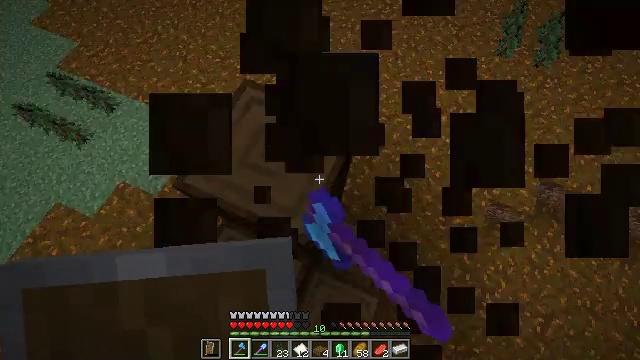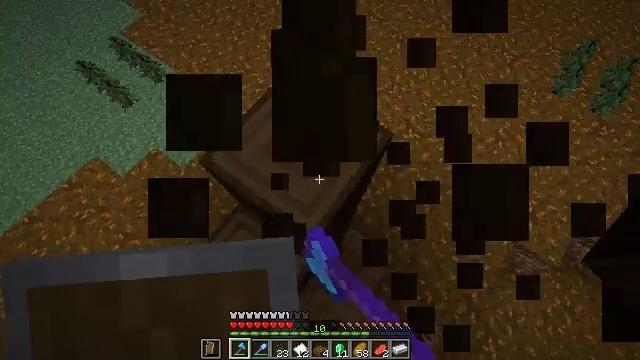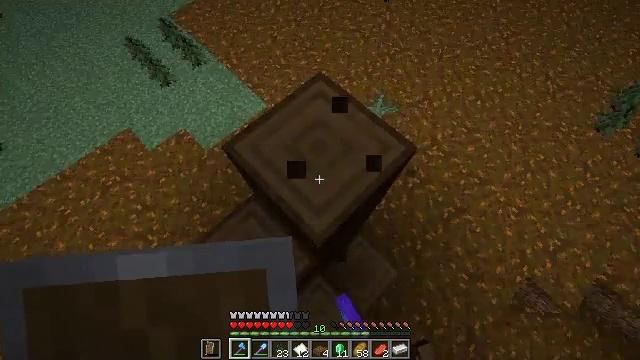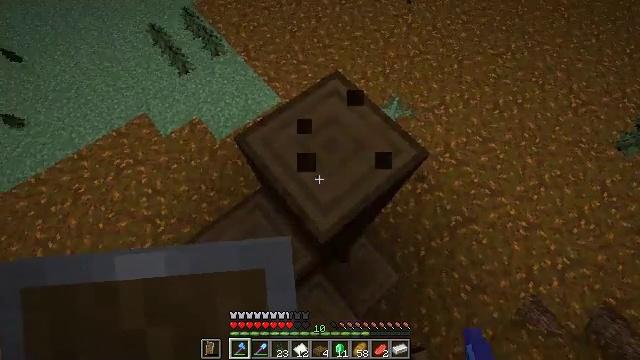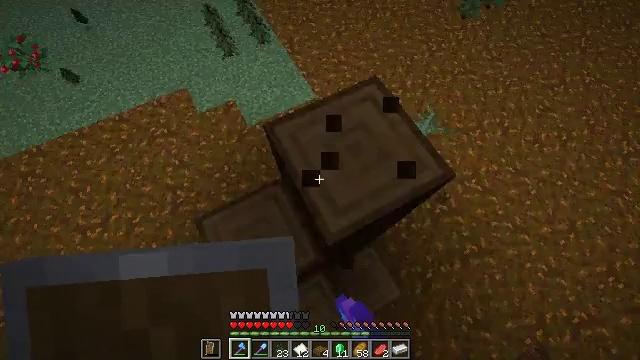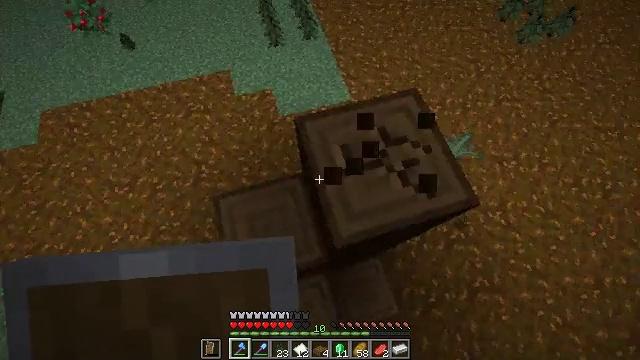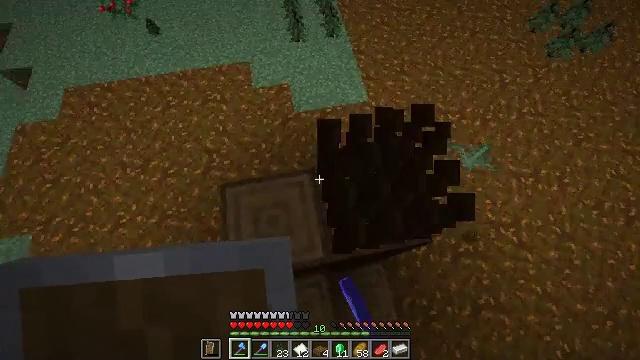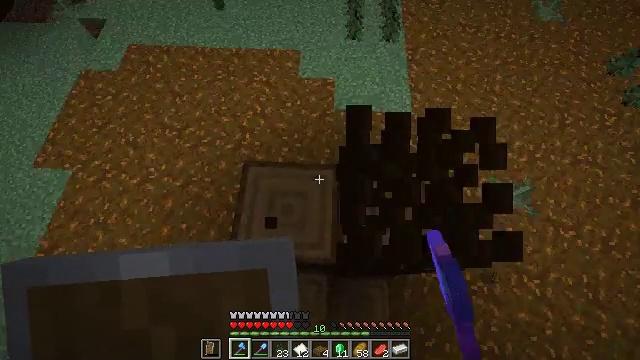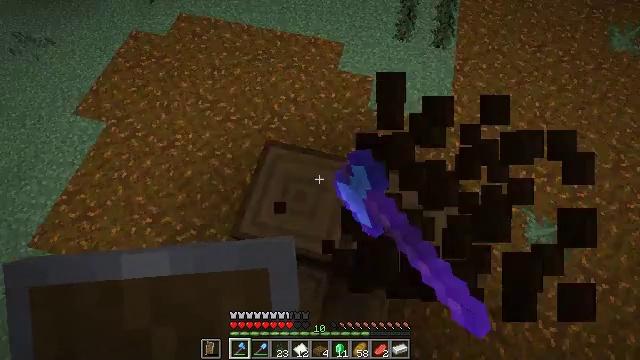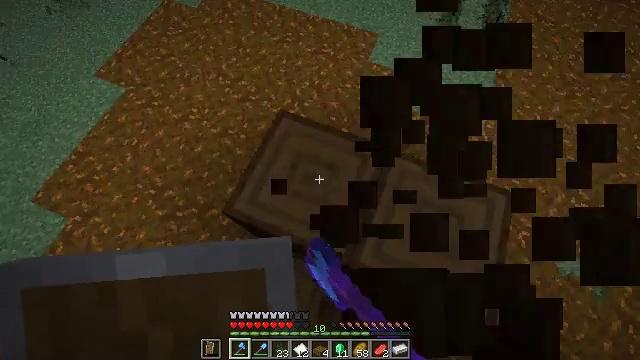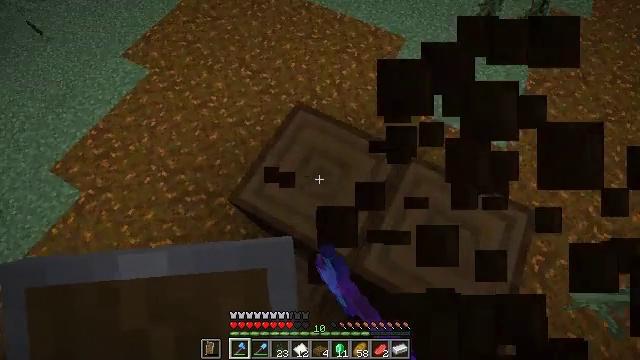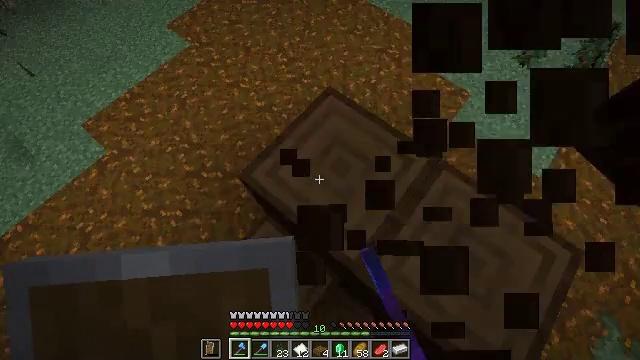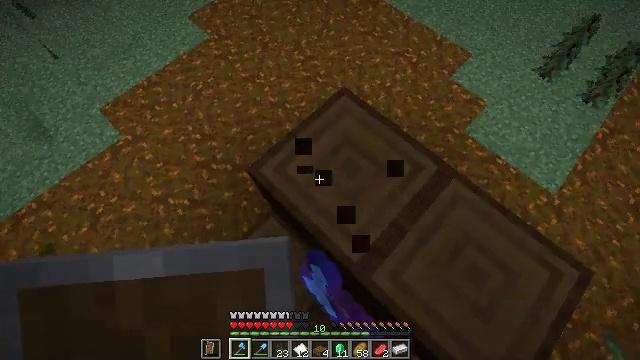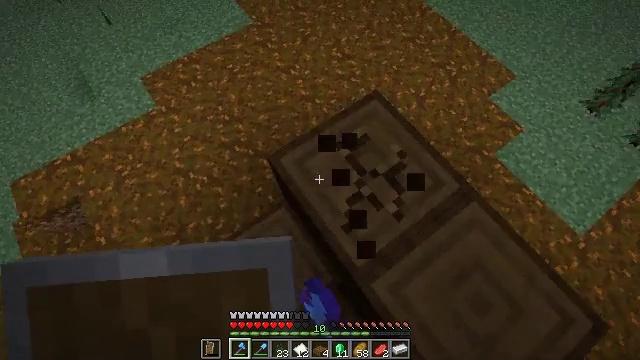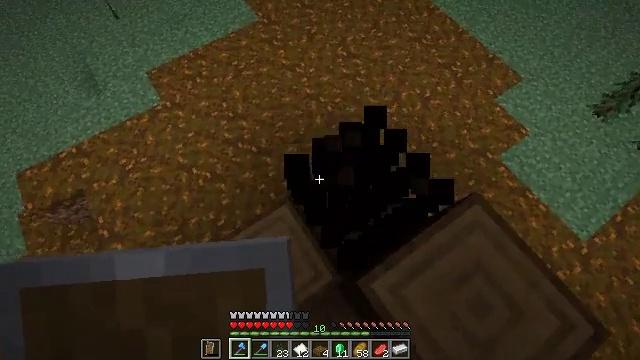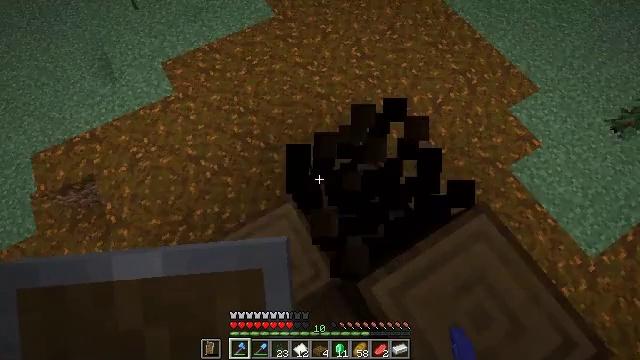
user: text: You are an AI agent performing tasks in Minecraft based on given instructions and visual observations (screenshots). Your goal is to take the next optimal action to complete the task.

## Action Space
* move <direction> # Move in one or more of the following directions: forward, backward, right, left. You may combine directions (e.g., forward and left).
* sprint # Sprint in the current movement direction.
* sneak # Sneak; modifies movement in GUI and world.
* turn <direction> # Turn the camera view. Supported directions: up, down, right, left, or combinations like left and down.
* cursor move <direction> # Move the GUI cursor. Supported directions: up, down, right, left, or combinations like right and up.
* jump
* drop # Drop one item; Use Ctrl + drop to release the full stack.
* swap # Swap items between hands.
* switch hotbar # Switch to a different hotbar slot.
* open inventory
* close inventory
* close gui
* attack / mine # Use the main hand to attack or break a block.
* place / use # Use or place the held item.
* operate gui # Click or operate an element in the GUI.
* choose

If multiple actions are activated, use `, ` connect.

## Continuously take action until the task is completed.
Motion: motion action
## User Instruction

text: Collect spruce log for building materials.
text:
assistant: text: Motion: turn left, attack / mine
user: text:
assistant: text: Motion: turn left, attack / mine
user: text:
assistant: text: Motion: turn left, attack / mine
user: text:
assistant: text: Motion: turn left, attack / mine
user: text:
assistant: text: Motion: turn left, attack / mine
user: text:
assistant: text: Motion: turn left, attack / mine
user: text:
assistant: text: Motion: turn left, attack / mine
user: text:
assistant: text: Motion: turn left, attack / mine
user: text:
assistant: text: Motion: turn left, attack / mine
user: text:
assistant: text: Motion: turn left, attack / mine
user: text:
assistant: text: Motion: turn left, attack / mine
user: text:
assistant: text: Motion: turn left, attack / mine
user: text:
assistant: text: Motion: turn left, attack / mine
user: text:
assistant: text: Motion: turn left, attack / mine
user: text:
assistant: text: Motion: turn left, attack / mine
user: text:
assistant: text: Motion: turn left, attack / mine
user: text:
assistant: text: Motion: turn left and down, attack / mine
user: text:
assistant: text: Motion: turn right, attack / mine
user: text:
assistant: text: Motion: turn right, attack / mine
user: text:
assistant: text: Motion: turn right, attack / mine
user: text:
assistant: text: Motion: turn right, attack / mine
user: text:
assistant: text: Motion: turn right, attack / mine
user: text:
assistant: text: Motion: turn right, attack / mine
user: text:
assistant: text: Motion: attack / mine
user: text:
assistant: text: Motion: attack / mine
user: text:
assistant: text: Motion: attack / mine
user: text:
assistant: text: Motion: attack / mine
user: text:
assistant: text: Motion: attack / mine
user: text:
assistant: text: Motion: attack / mine
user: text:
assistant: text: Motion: attack / mine